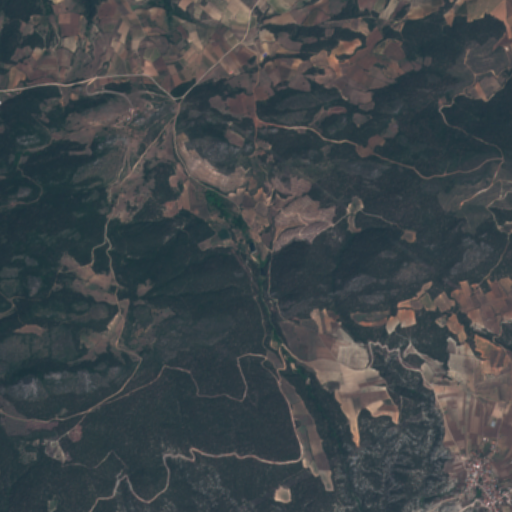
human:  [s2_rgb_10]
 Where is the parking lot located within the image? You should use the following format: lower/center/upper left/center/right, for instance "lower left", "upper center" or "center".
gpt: The parking lot is located in the lower right of the image.
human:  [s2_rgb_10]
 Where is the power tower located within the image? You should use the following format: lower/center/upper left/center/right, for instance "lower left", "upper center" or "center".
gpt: There is no power tower in the image.